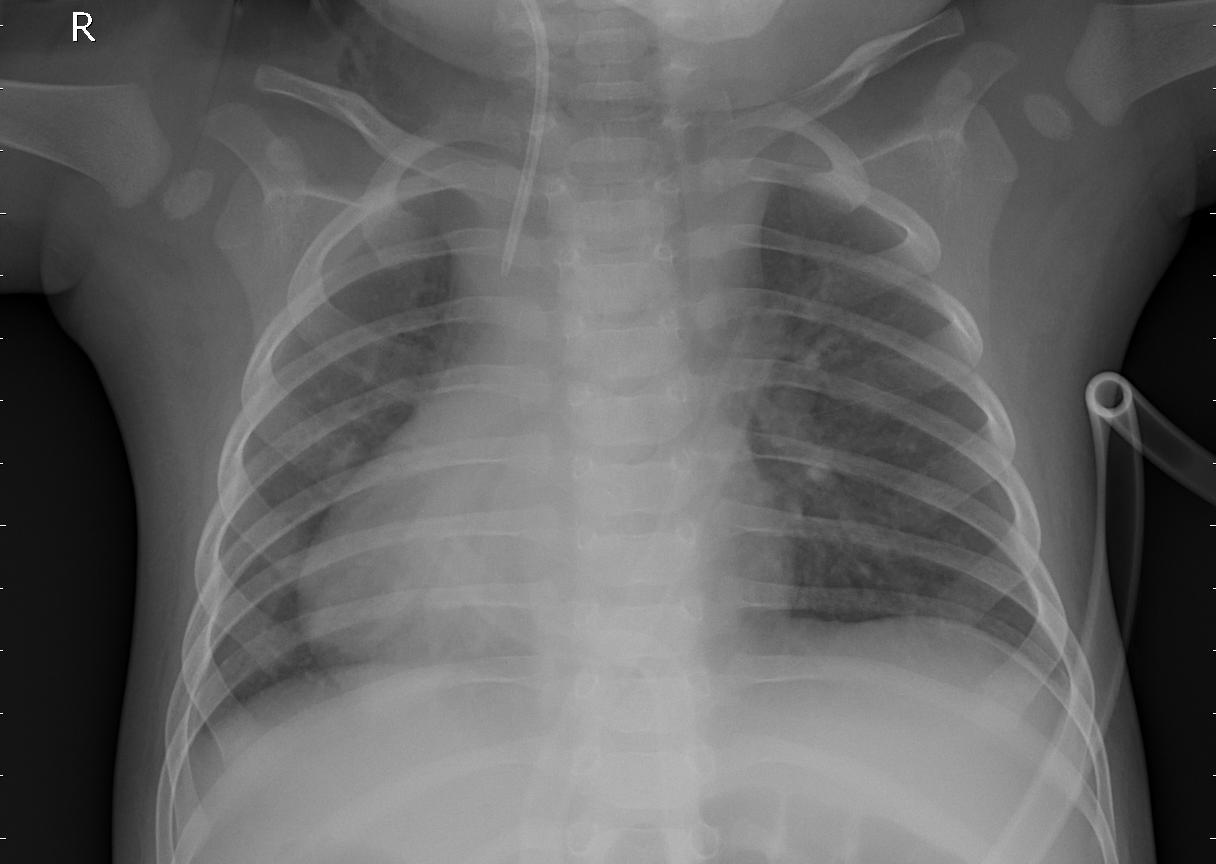
Diagnosis: PNEUMONIA